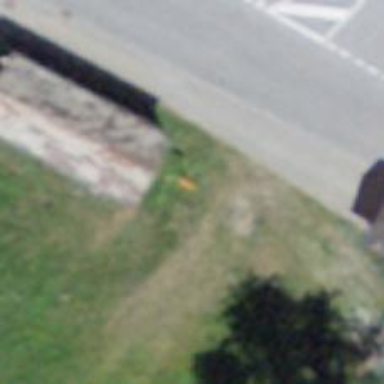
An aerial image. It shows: View of pole with roofed pipeline marker.